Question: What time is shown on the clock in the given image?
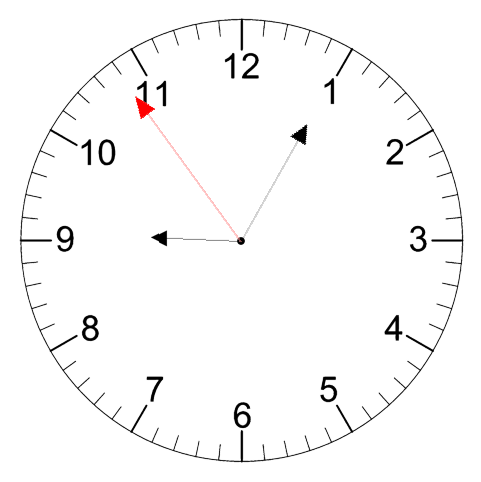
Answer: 09:04:54